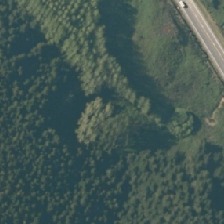
Land cover: deciduous_hardwood